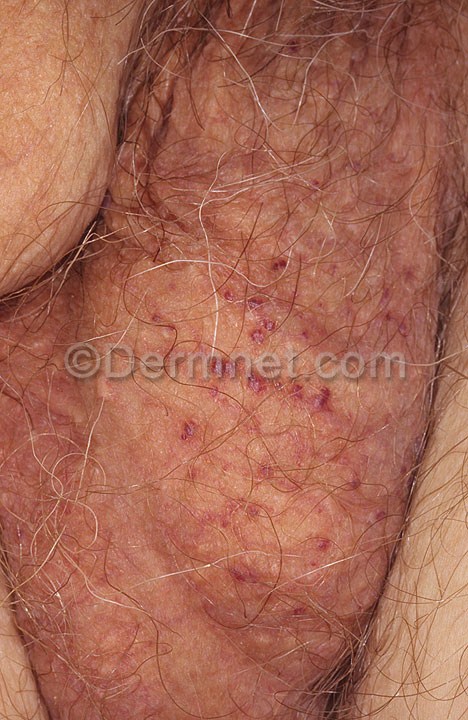
Disease: Vascular Tumors